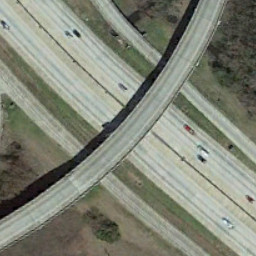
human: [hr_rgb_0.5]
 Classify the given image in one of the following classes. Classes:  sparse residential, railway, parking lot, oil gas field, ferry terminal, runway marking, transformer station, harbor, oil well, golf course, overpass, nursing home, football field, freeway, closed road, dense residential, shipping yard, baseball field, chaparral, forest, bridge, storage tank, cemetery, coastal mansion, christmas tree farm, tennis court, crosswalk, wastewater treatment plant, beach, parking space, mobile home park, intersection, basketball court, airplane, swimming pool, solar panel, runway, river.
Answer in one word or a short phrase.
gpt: overpass